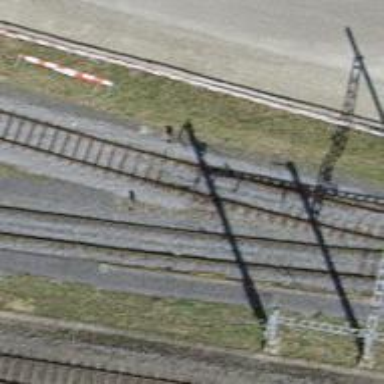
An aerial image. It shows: Single-track railway spur.